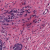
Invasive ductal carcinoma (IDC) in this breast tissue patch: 1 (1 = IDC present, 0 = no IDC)